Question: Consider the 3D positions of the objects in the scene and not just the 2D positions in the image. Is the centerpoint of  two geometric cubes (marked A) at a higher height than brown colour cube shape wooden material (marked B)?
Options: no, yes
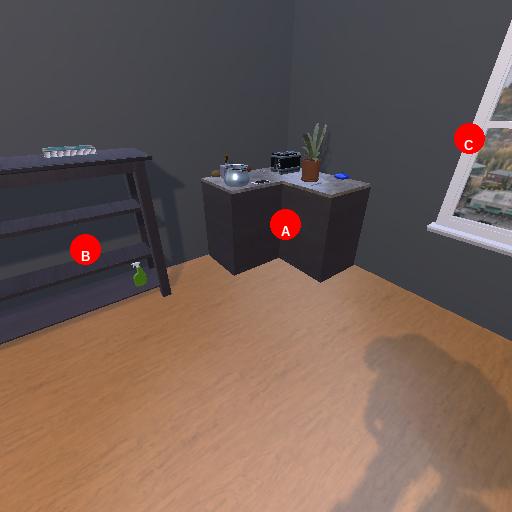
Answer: no